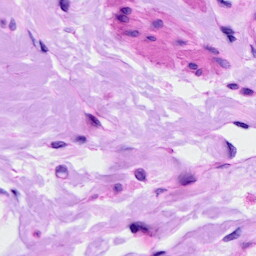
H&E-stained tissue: Ovarian